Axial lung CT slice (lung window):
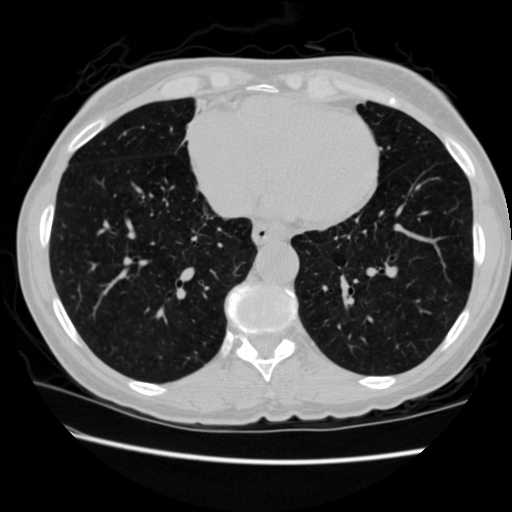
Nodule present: no